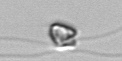
Label: flagellate_morphotype1